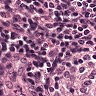
Metastatic tissue present: no